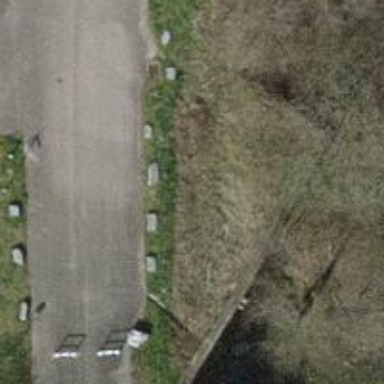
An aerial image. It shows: Block barrier.